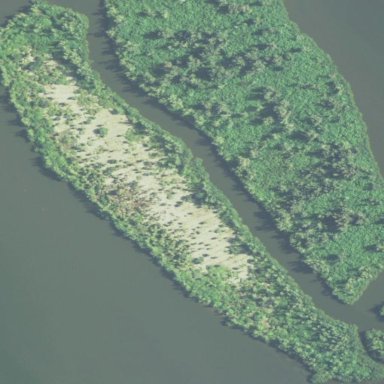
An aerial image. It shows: Islet.